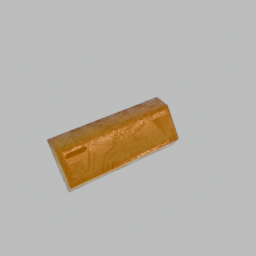
Label: mechanical